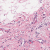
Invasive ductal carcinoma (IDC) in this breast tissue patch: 0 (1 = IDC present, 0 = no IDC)